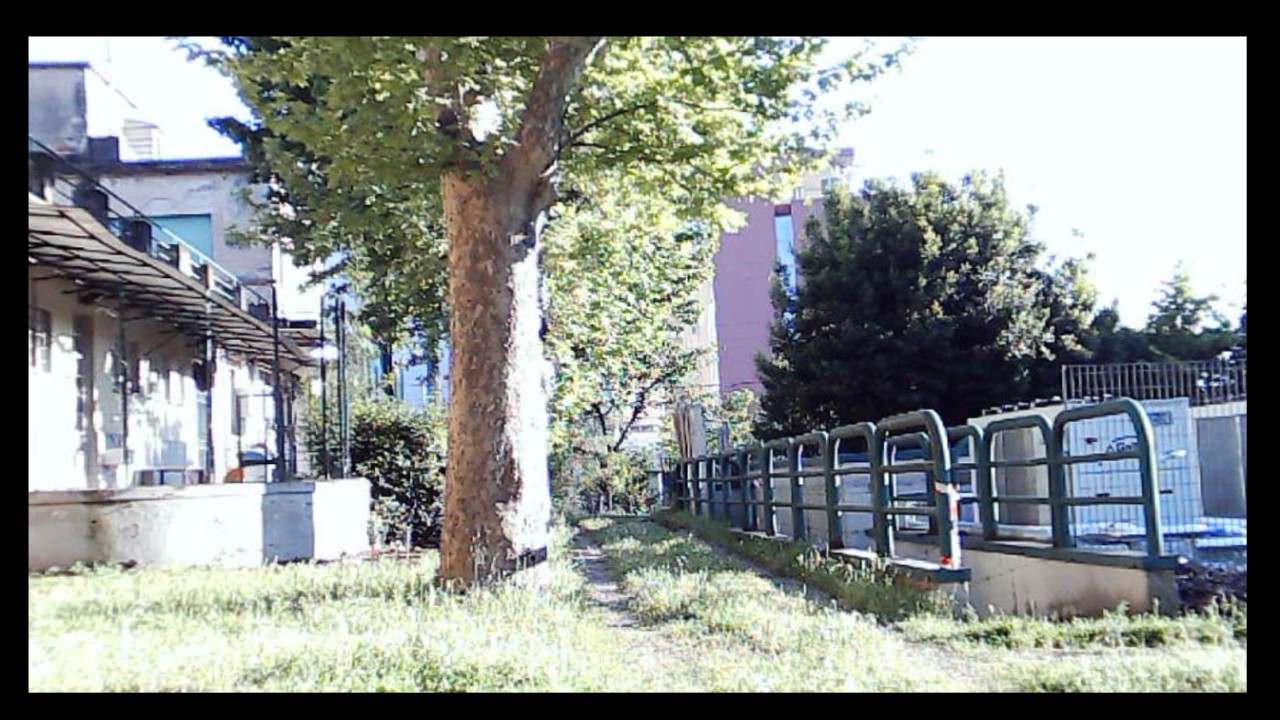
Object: Betafpv air75